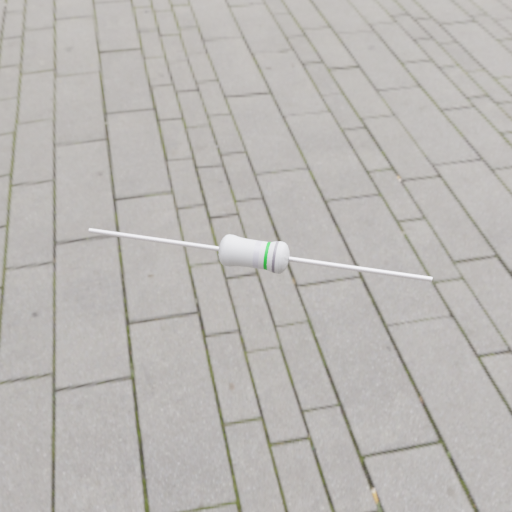
Resistor colour bands (in order): silver, green, gray